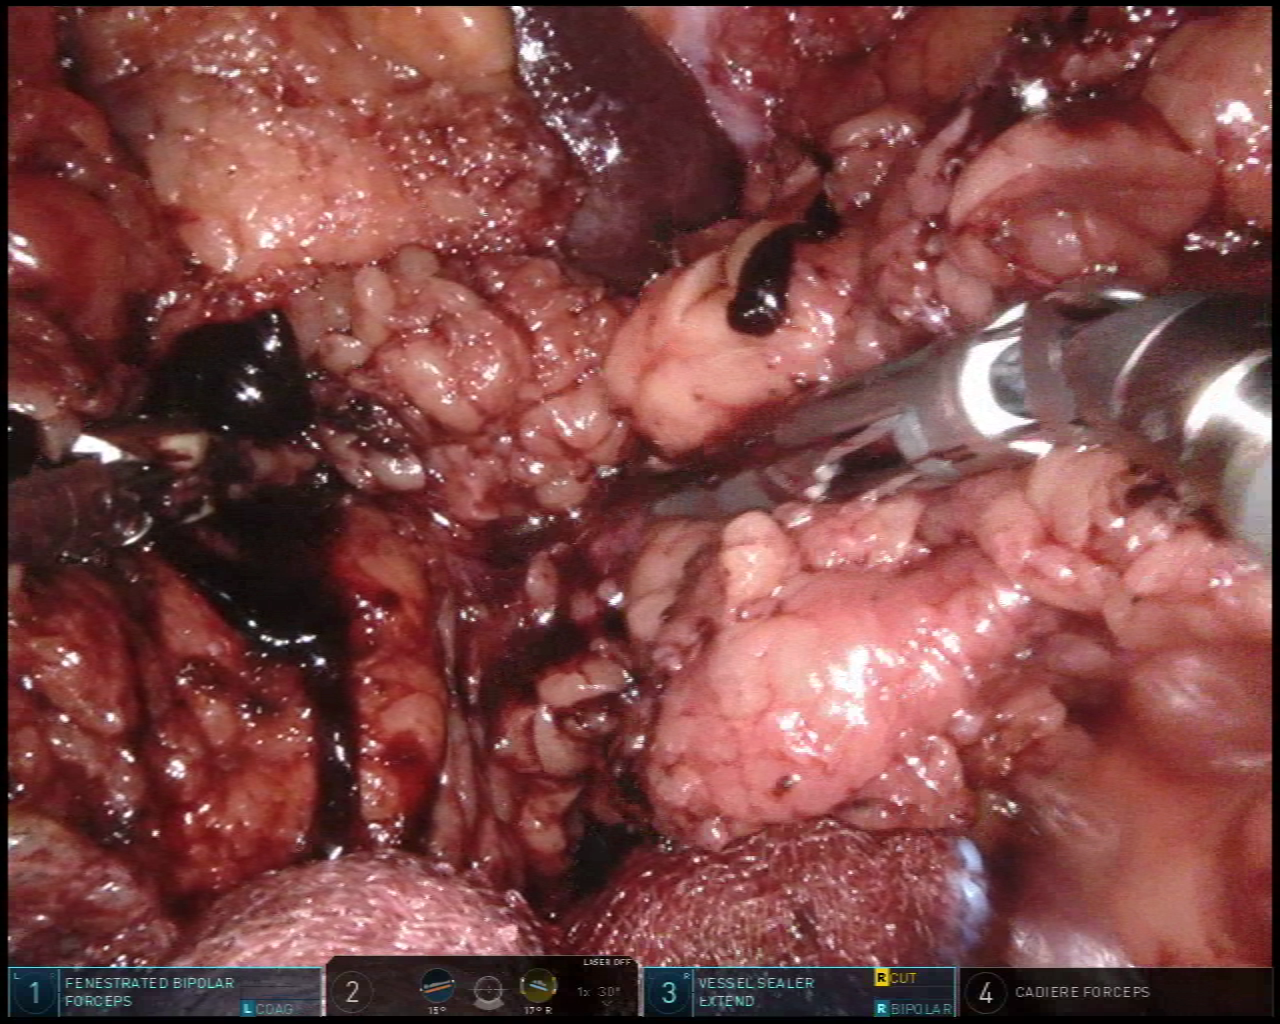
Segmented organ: spleen
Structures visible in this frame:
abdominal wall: yes
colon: yes
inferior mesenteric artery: no
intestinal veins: no
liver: no
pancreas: no
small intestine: no
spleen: yes
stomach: no
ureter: no
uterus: no
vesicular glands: no